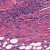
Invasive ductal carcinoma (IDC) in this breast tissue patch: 0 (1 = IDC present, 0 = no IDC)